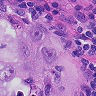
Metastatic tissue present: yes